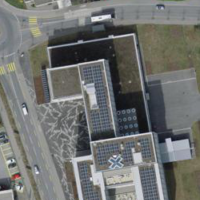
EUNIS habitat code: 53
Species observed at this site:
Lepidium draba